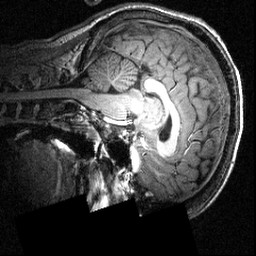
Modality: T1w
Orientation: sagittal
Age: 21
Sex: male
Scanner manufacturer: siemens
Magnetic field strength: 3.951 T
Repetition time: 1.5 s
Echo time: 0.00335 s